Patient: sex M, age 57
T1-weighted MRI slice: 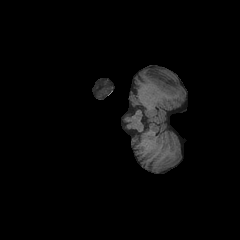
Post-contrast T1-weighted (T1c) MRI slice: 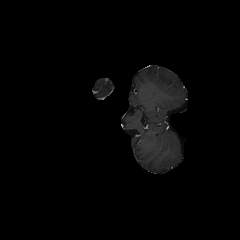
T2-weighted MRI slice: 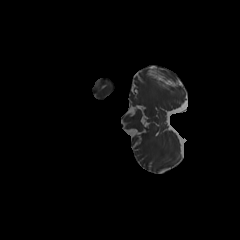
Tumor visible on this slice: no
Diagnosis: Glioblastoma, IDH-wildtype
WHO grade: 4